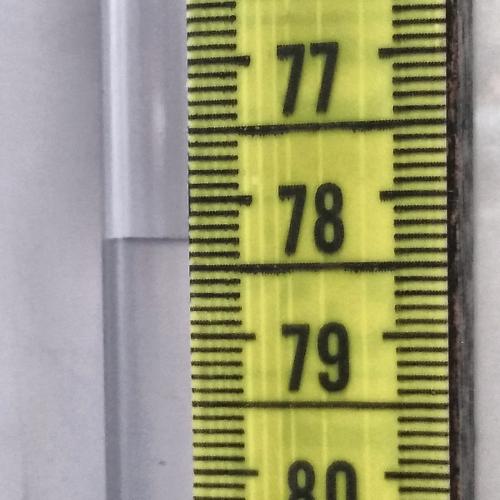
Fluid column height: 78.3 cm